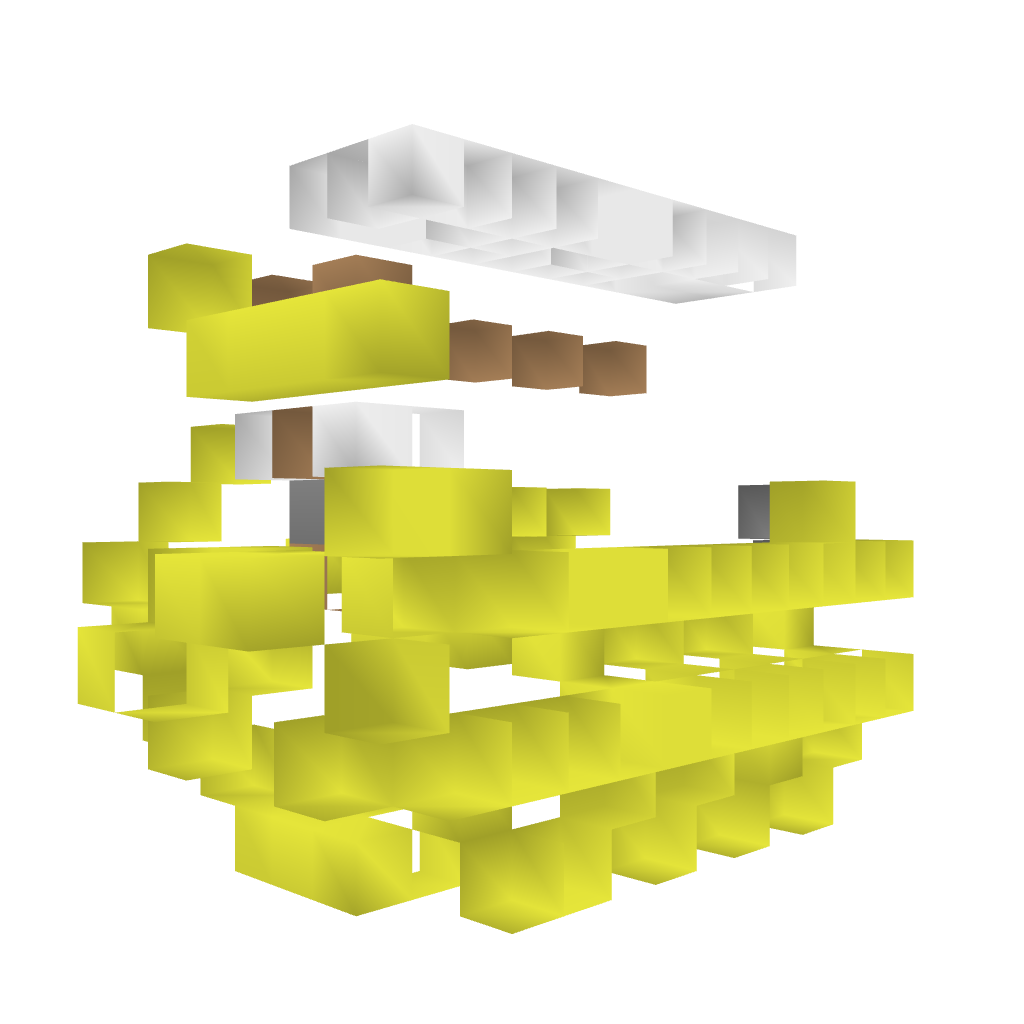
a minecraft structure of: Casino Machine 02 bad low quality